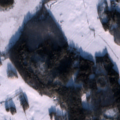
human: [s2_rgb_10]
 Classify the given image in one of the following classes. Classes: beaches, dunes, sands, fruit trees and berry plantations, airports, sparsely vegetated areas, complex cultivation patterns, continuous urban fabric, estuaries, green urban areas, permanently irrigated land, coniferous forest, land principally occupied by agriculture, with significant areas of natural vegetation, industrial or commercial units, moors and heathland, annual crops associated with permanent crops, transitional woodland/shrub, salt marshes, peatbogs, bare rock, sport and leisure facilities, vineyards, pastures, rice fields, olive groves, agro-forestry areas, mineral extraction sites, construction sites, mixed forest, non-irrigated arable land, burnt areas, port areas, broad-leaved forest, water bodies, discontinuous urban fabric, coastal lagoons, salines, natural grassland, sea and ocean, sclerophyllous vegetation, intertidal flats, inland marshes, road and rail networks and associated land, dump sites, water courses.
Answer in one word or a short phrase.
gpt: non-irrigated arable land, land principally occupied by agriculture, with significant areas of natural vegetation, coniferous forest, mixed forest, peatbogs